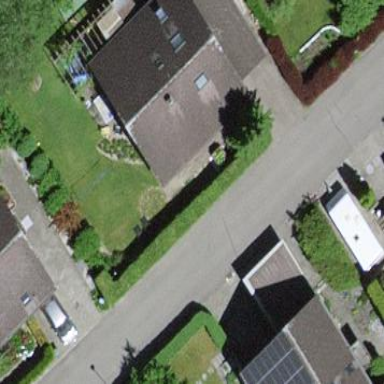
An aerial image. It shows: Residential building.